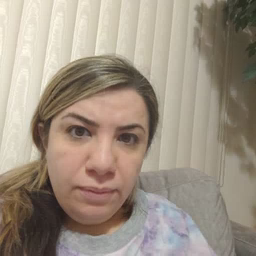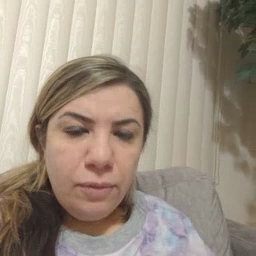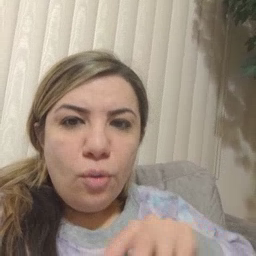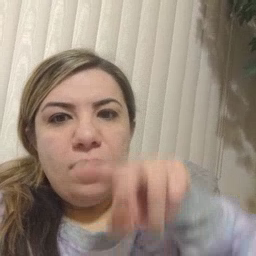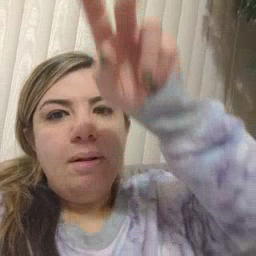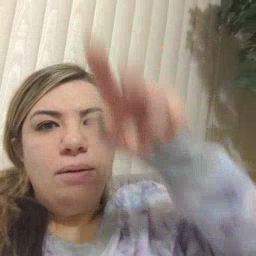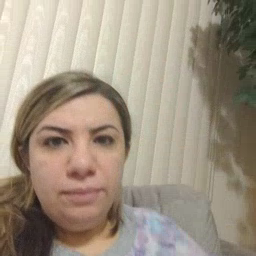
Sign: stairs